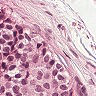
Metastatic tissue present: yes